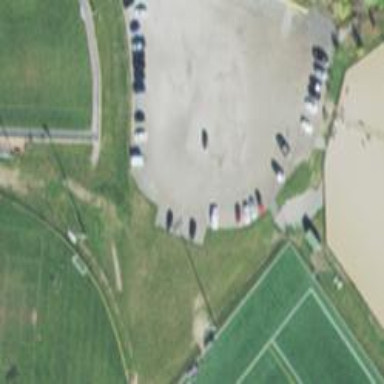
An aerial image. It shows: Parking area with unpaved surface.